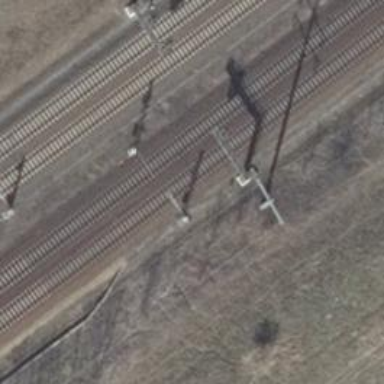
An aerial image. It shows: Railway milestone with catenary mast.